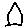
Label: house